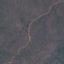
Land use / land cover class: HerbaceousVegetation